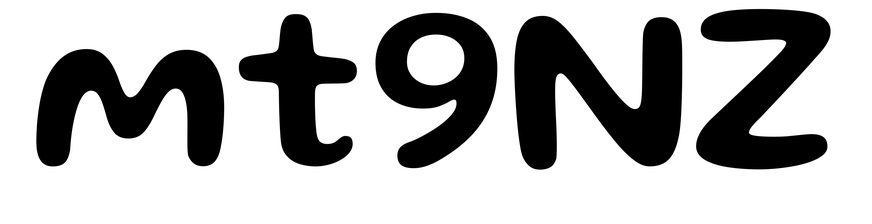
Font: Gluten_Medium